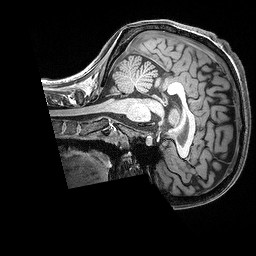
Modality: T1w
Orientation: sagittal
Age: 24
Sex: female
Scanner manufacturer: siemens
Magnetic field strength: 3 T
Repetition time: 2.3 s
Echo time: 0.00298 s